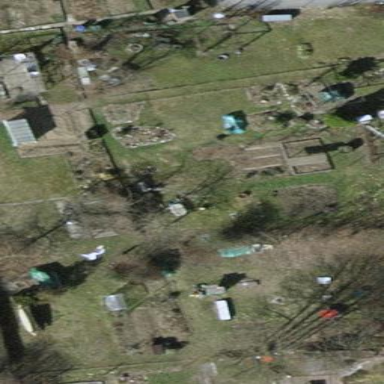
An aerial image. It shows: Area designated for allotments.